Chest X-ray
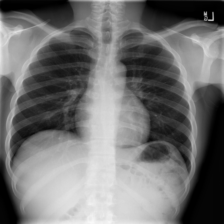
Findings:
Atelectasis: negative
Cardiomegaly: negative
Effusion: negative
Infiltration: negative
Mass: negative
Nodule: negative
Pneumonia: negative
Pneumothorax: negative
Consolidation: negative
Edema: negative
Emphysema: negative
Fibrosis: negative
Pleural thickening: negative
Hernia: negative